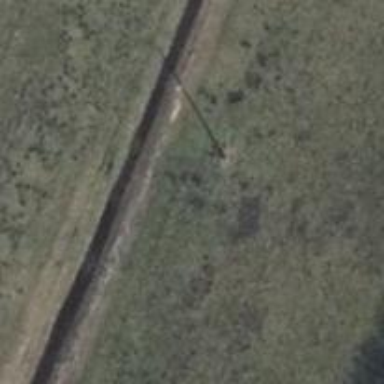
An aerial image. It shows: Power pole.